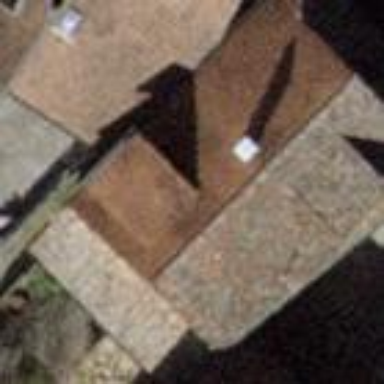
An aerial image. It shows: Gabled roofed house.